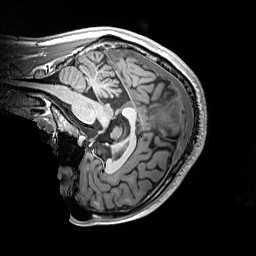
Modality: T1w
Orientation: sagittal
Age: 19
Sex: male
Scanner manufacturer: siemens
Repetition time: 2.2 s
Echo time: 0.00244 s